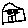
Label: house